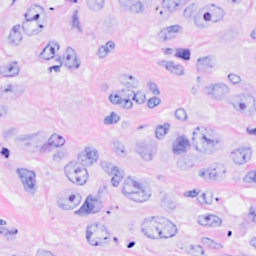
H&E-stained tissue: Breast